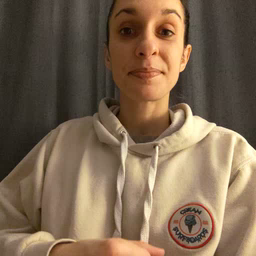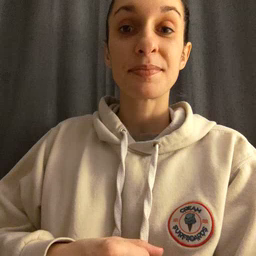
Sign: giraffe